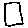
Label: square